Question: I am writing a simple paint program. The problem is that when you increase the 'setStroke(new BasicStroke(size));' to a large number, the line gets all messed up. I am writing to a buffered Image with graphics 2D.

Any ideas on how to make the line look cleaner?
Code:
'''
addMouseMotionListener(new MouseMotionAdapter(){
public void mouseDragged(MouseEvent e){
dot=false;
if(graphics2D != null && paint.erase==false)
{
currentX = e.getX();
currentY = e.getY();
graphics2D.setStroke(new BasicStroke(size));
graphics2D.drawLine(oldX, oldY, currentX, currentY);
repaint();
}
}
}
'''
This draws on a buffered image.
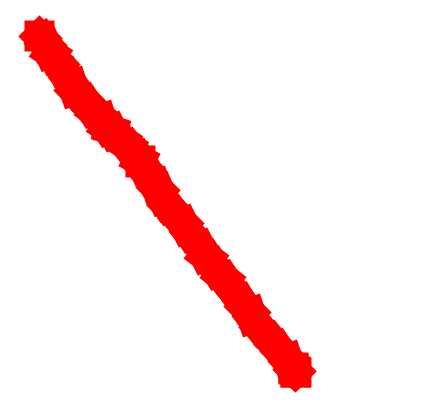
Answer: This looks like the behavior of the default line cap which is 'CAP_SQUARE'. Try using the <URL> constructor:
'''
new BasicStroke(
size,
BasicStroke.CAP_ROUND,
BasicStroke.JOIN_ROUND
);
'''
You will get even better behavior of you use a <URL> for the duration of the entire '...' sequence. Then each line in the sequence is joined.